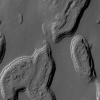
Atmospheric dust classification: not_dusty